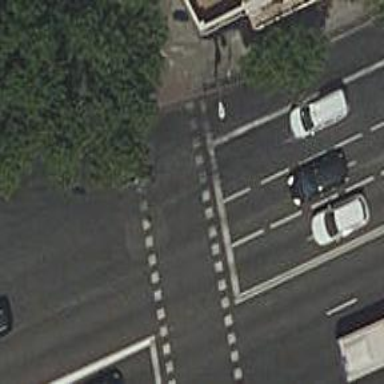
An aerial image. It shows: Traffic signals at road crossing.